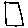
Label: square